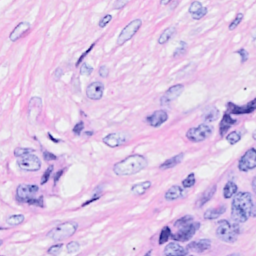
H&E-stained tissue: Breast